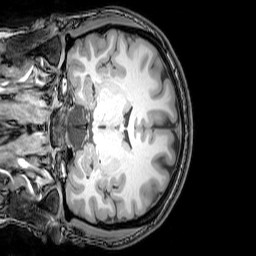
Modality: T1w
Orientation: coronal
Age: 22
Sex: female
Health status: healthy
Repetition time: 0.081 s
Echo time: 0.037 s